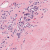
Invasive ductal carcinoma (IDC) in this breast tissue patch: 1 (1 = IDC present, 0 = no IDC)